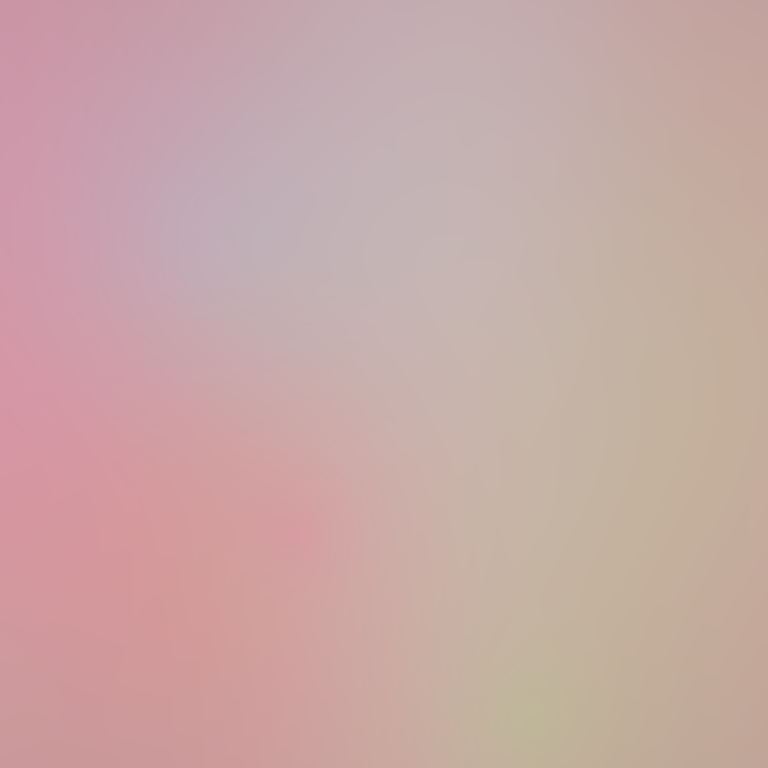
Abstract light effect, smooth gradient from soft pink to warm beige, serene atmosphere, diffuse glow, no room, no furniture, no objects.